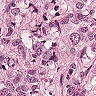
Metastatic tissue present: yes